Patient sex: M
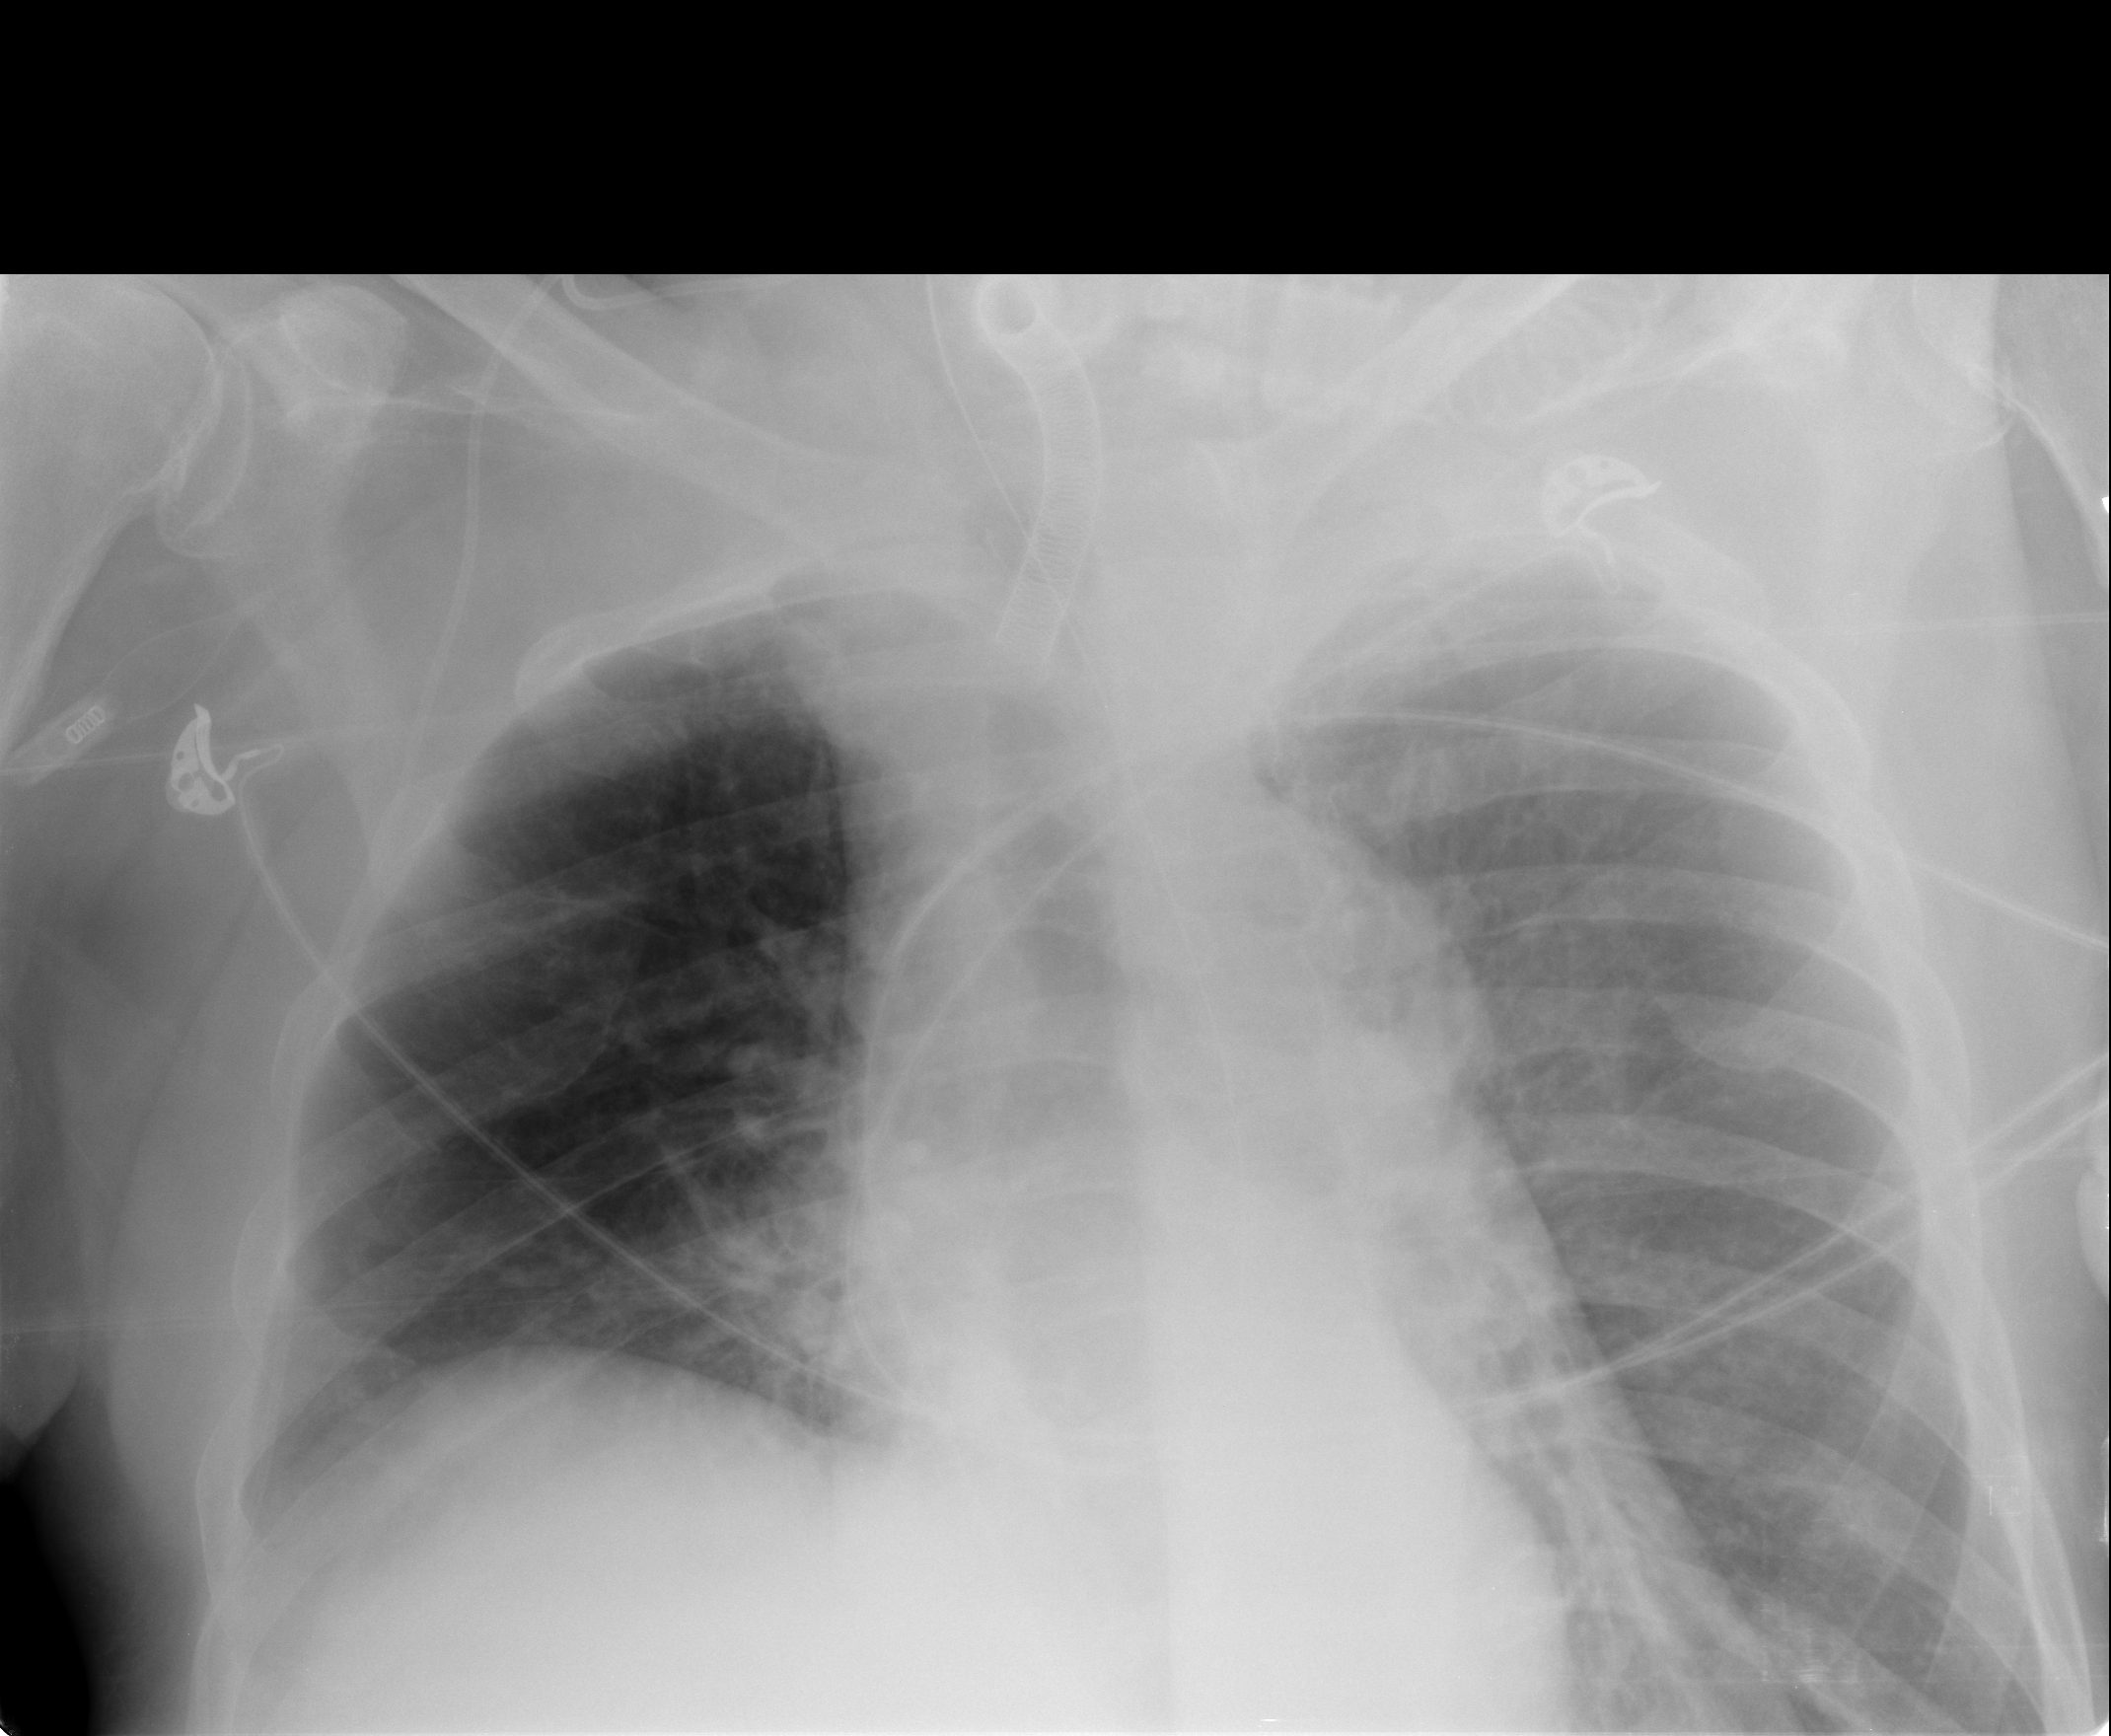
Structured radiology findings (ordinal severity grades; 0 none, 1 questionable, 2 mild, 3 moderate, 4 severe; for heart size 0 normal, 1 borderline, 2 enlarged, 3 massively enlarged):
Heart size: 0
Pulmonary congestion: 0
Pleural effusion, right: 1
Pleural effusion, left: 0
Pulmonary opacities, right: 1
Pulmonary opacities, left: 2
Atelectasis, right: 2
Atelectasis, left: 2